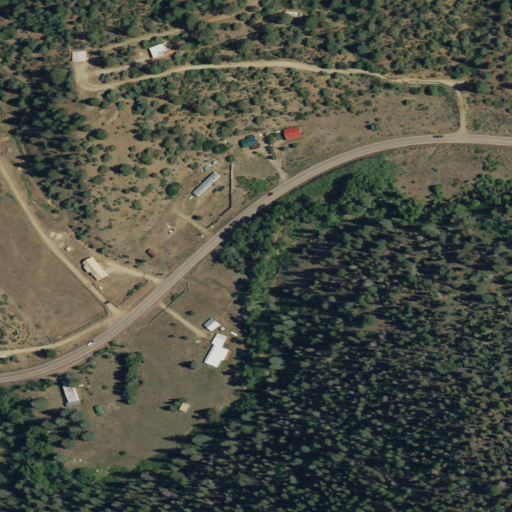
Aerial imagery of valley in New Mexico named Casita de Piedra Canyon containing evergreen forest, shrub, open development, woody wetlands, deciduous forest, and low intensity development